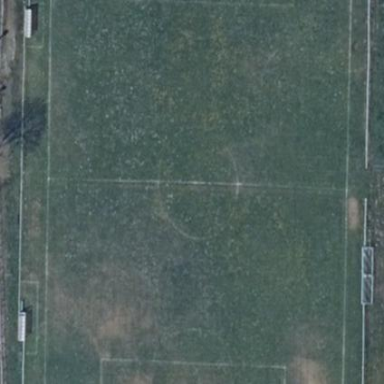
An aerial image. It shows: Soccer pitch for outdoor sports and leisure activities.